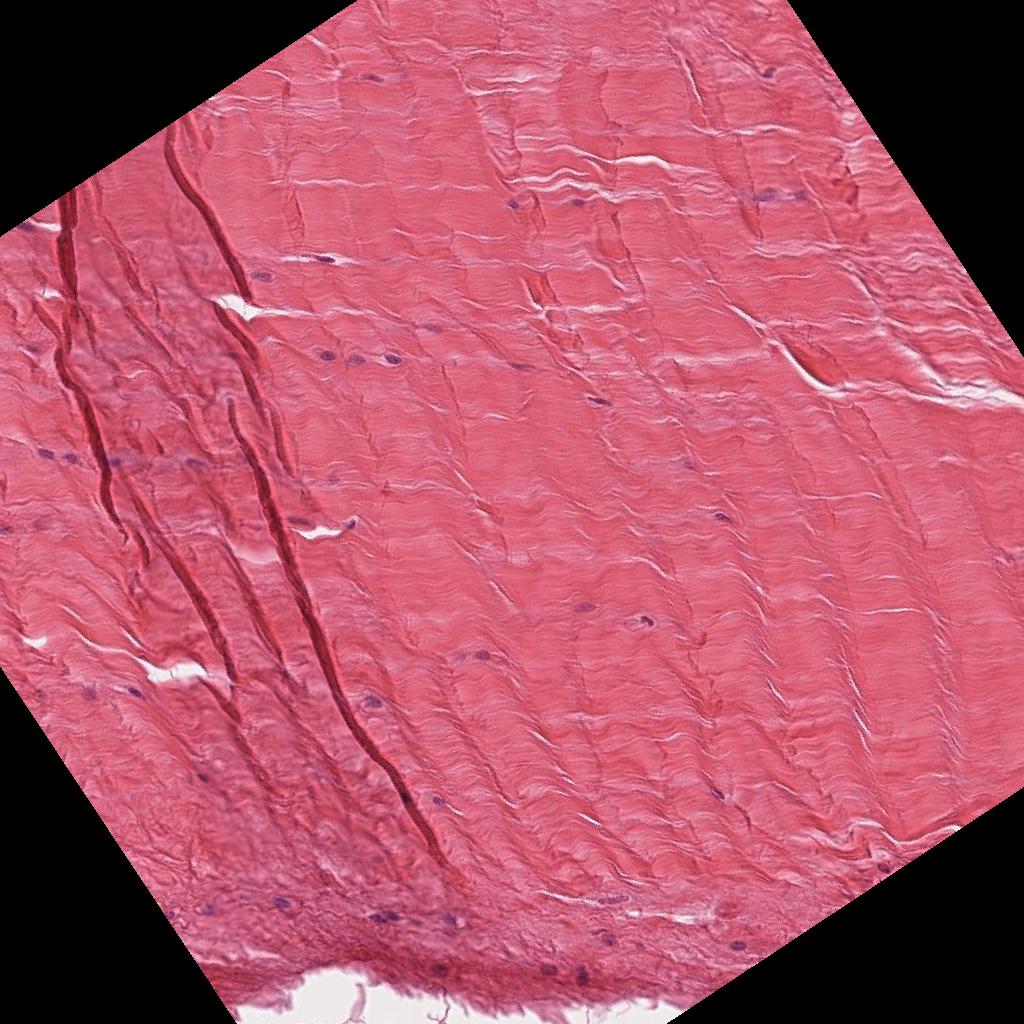
Label: Non-Tumor